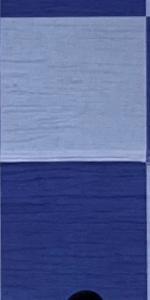
Label: Empty